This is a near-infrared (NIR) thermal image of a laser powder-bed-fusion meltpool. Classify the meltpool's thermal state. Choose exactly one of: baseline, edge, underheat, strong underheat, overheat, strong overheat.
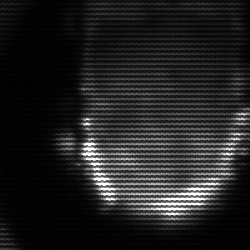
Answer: baseline